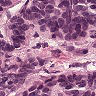
Metastatic tissue present: yes